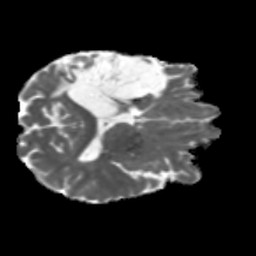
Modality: MD
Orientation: axial
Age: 41
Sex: male
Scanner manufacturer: siemens
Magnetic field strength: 3 T
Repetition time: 5.47 s
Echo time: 0.0854 s